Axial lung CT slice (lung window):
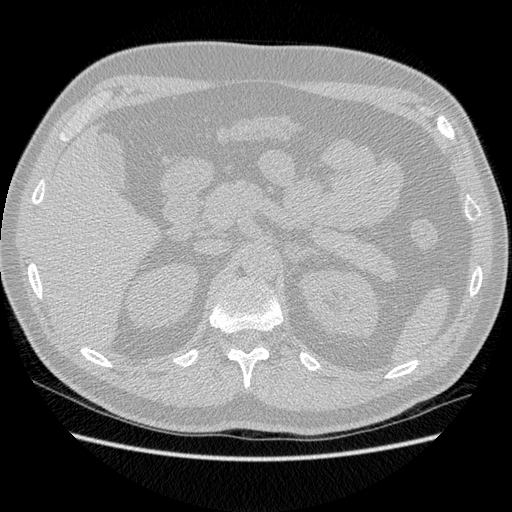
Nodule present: no